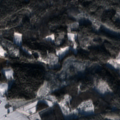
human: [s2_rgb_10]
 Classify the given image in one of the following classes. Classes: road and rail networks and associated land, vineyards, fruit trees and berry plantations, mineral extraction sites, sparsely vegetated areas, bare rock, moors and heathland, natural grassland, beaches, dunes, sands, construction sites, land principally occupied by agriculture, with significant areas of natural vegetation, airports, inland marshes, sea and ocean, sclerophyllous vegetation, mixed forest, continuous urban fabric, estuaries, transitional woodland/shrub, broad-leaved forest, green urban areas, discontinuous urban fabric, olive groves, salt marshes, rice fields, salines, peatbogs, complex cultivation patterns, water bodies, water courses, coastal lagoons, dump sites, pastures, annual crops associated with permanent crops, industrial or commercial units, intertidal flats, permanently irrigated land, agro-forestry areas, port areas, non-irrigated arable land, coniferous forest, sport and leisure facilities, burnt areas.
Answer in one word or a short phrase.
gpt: non-irrigated arable land, coniferous forest, mixed forest, transitional woodland/shrub